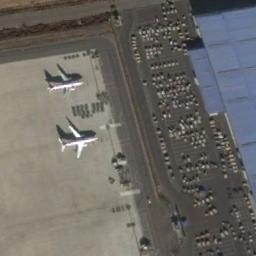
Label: airplane